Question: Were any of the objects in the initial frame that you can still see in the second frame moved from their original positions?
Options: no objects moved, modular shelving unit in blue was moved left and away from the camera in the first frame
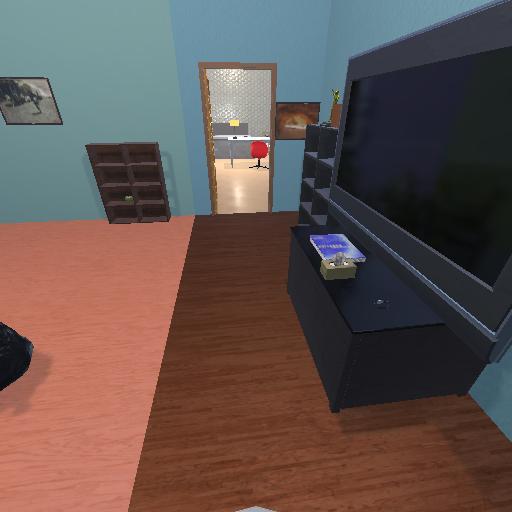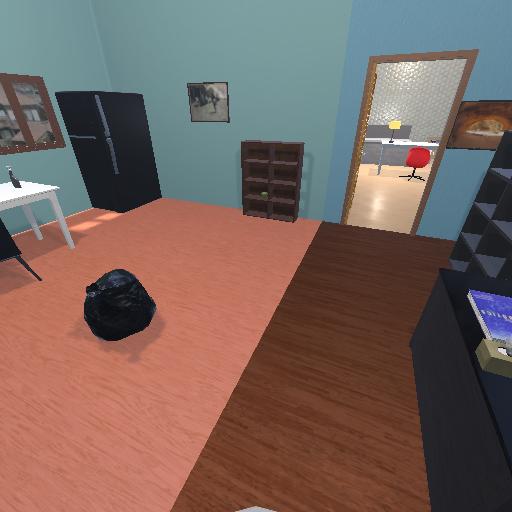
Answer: no objects moved